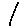
Label: house